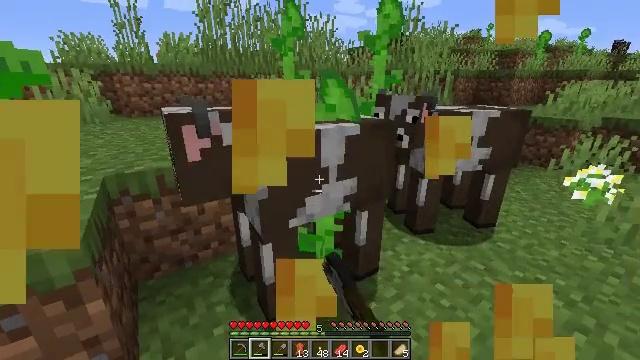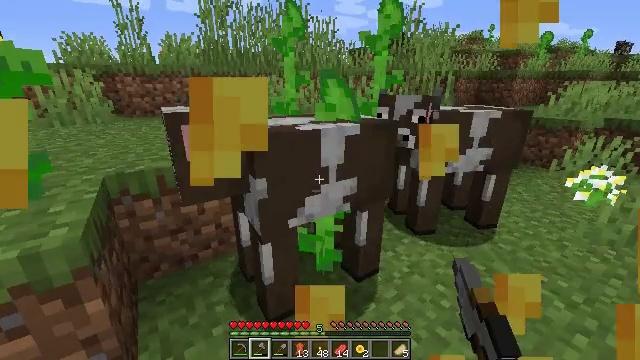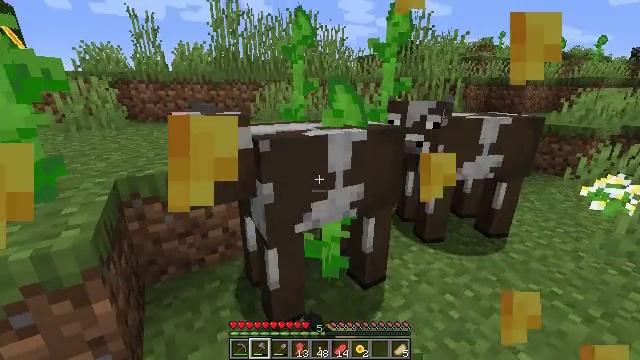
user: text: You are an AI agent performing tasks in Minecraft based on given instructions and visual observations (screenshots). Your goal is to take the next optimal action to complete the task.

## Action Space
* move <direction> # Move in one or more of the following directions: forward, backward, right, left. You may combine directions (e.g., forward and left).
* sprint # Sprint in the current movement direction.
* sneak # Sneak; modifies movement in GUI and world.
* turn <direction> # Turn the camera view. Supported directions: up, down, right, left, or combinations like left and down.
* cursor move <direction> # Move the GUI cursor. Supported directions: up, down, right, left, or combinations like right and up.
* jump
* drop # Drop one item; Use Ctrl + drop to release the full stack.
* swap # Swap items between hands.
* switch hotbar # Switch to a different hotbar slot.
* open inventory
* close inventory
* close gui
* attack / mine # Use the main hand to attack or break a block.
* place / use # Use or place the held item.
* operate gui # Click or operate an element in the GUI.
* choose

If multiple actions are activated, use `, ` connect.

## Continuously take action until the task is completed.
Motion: motion action
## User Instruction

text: Mine the sunflower from the ground.
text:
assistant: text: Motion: attack / mine
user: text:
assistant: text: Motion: turn left and up, attack / mine
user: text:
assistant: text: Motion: no_op